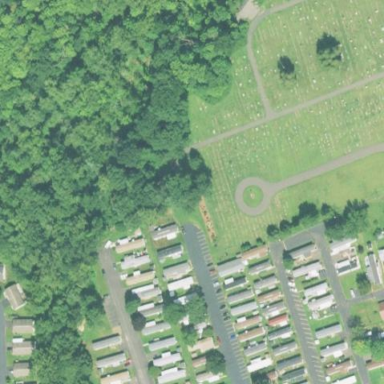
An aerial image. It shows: Private cemetery known as grave yard.